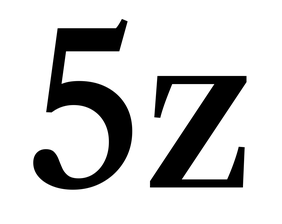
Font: LibreCaslonText_Medium